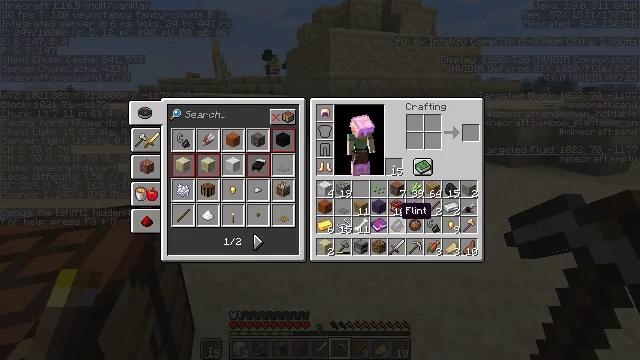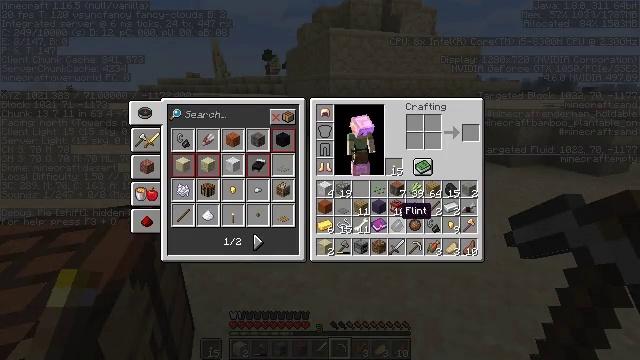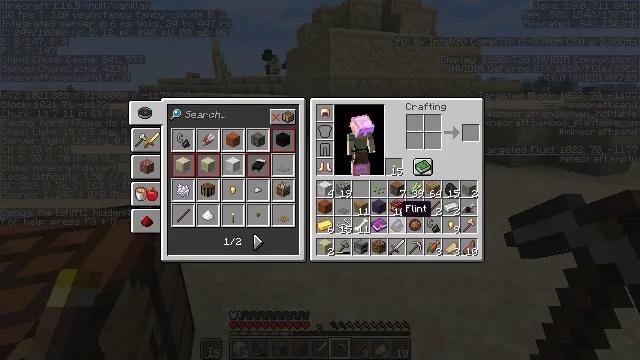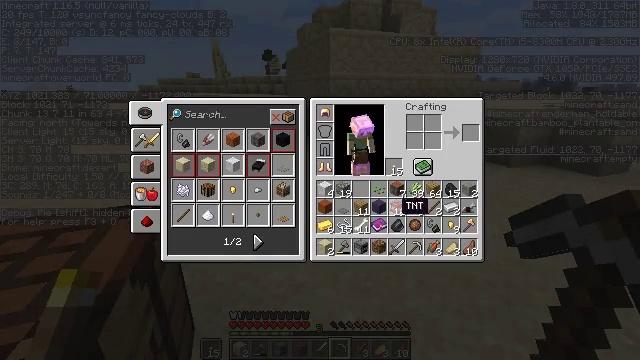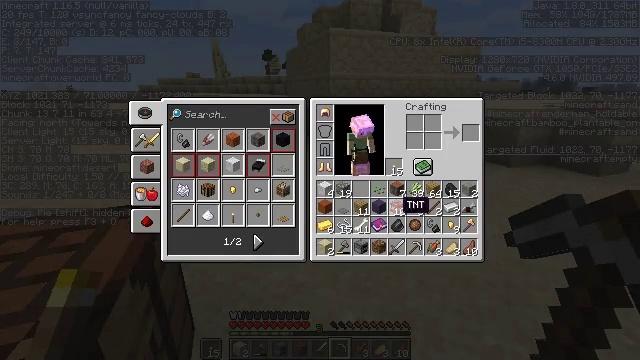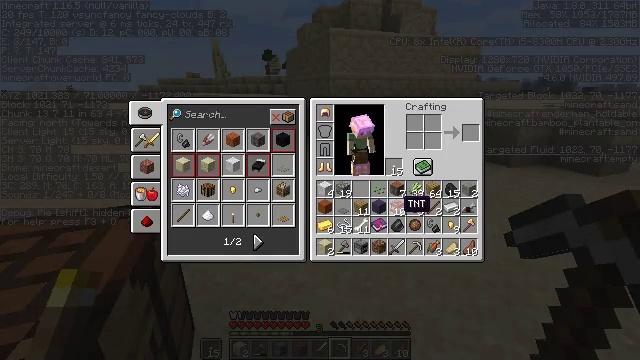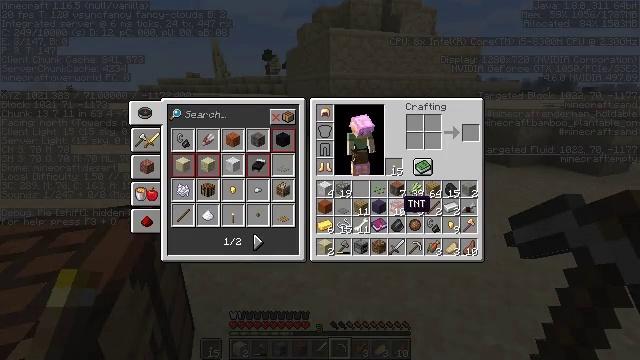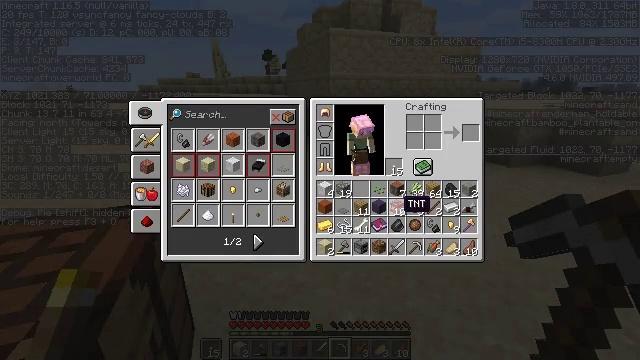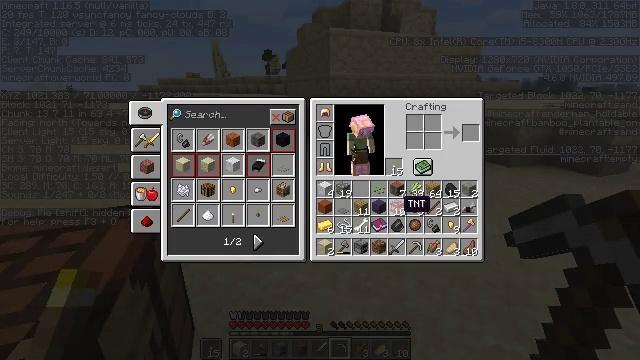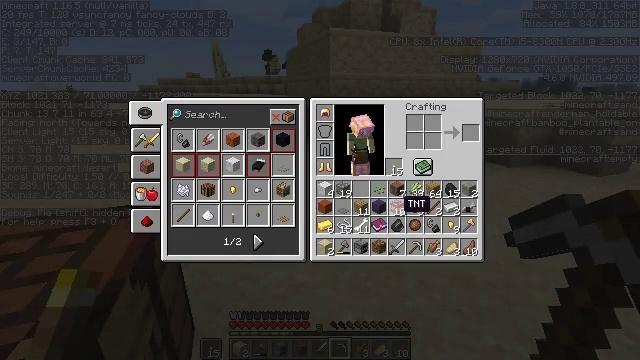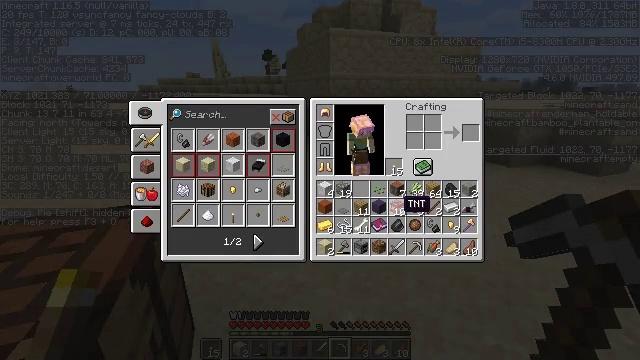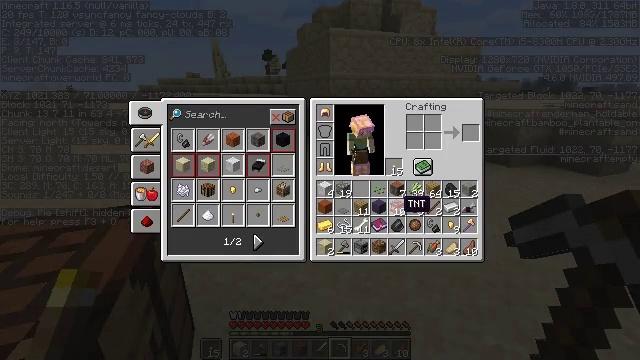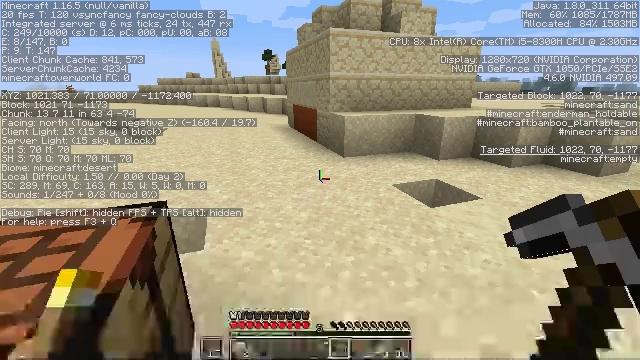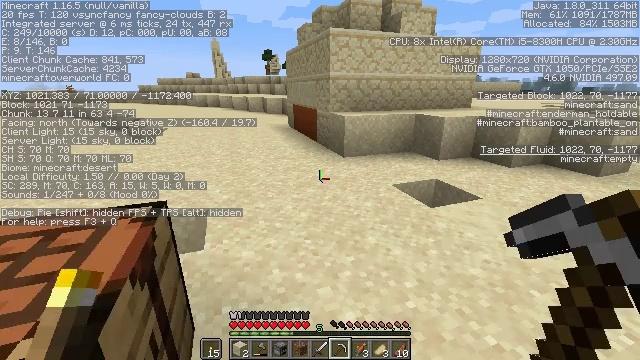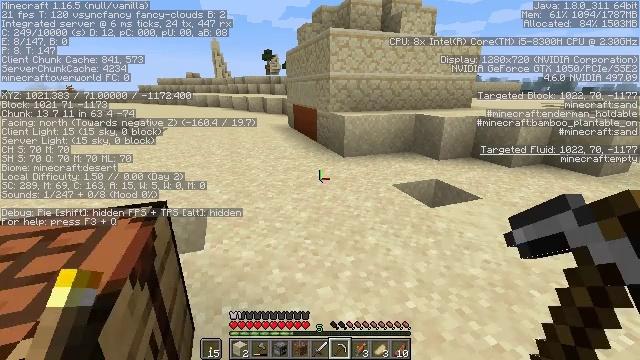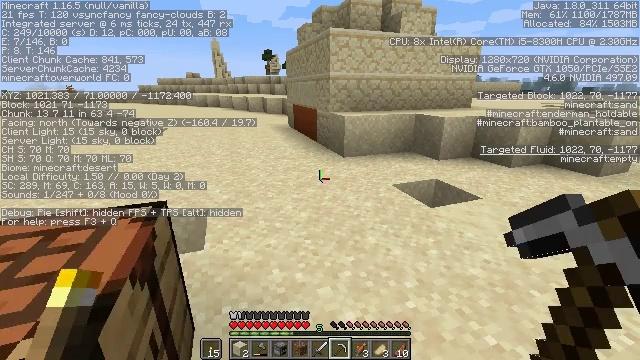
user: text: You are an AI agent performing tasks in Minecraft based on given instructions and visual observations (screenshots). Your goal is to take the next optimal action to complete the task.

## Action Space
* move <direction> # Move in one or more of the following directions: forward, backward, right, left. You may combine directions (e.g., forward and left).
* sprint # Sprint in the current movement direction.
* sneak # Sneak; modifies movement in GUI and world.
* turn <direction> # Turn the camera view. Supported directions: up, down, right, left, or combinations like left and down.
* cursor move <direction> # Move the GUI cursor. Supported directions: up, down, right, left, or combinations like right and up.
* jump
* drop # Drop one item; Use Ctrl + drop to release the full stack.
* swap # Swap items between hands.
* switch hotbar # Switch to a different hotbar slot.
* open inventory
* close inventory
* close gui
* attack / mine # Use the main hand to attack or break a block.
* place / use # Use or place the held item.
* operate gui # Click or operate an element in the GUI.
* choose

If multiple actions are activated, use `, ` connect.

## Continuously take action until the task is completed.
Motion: motion action
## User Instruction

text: Gather sandstone from the desert.
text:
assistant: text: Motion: no_op
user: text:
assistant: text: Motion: no_op
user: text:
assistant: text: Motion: no_op
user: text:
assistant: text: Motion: no_op
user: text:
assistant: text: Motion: no_op
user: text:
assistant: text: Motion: no_op
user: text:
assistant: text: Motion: no_op
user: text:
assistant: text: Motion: no_op
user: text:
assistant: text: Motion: no_op
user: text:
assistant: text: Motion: no_op
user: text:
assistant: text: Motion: no_op
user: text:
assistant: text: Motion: no_op
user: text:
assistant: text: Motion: no_op
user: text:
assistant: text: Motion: no_op
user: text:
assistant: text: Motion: no_op
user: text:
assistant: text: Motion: no_op
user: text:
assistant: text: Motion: no_op
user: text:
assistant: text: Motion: no_op
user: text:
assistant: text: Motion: no_op
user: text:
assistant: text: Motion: no_op
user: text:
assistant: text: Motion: no_op
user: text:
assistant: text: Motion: no_op
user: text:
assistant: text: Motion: move forward
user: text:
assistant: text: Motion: move forward, turn left
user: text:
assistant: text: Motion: move forward, turn left
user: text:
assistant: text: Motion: move forward
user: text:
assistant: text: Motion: move forward
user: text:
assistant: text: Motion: no_op
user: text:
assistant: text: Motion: no_op
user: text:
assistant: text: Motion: no_op